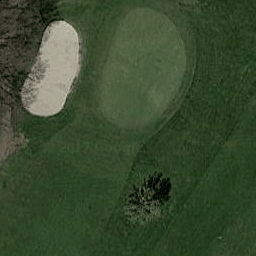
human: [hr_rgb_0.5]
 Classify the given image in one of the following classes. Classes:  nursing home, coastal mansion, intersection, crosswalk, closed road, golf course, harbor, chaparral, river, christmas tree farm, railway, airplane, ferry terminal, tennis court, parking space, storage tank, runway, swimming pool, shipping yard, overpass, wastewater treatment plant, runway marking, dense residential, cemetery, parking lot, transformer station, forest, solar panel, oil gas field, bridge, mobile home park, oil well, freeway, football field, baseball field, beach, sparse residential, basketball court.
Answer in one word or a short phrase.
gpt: golf course